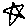
Label: star